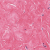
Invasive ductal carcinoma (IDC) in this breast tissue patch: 0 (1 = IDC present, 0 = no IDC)